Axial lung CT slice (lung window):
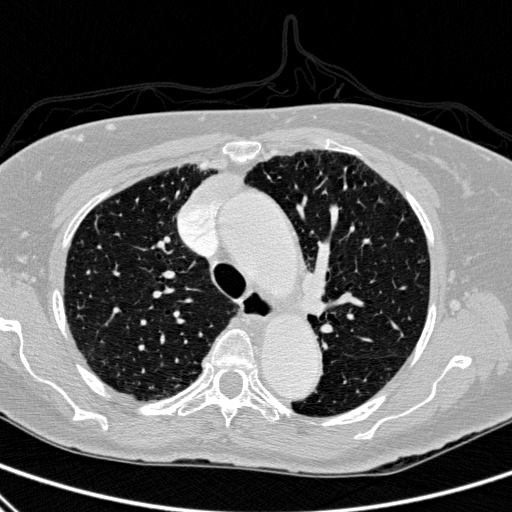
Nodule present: no